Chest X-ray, AP view. Patient: 36 years old, sex F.
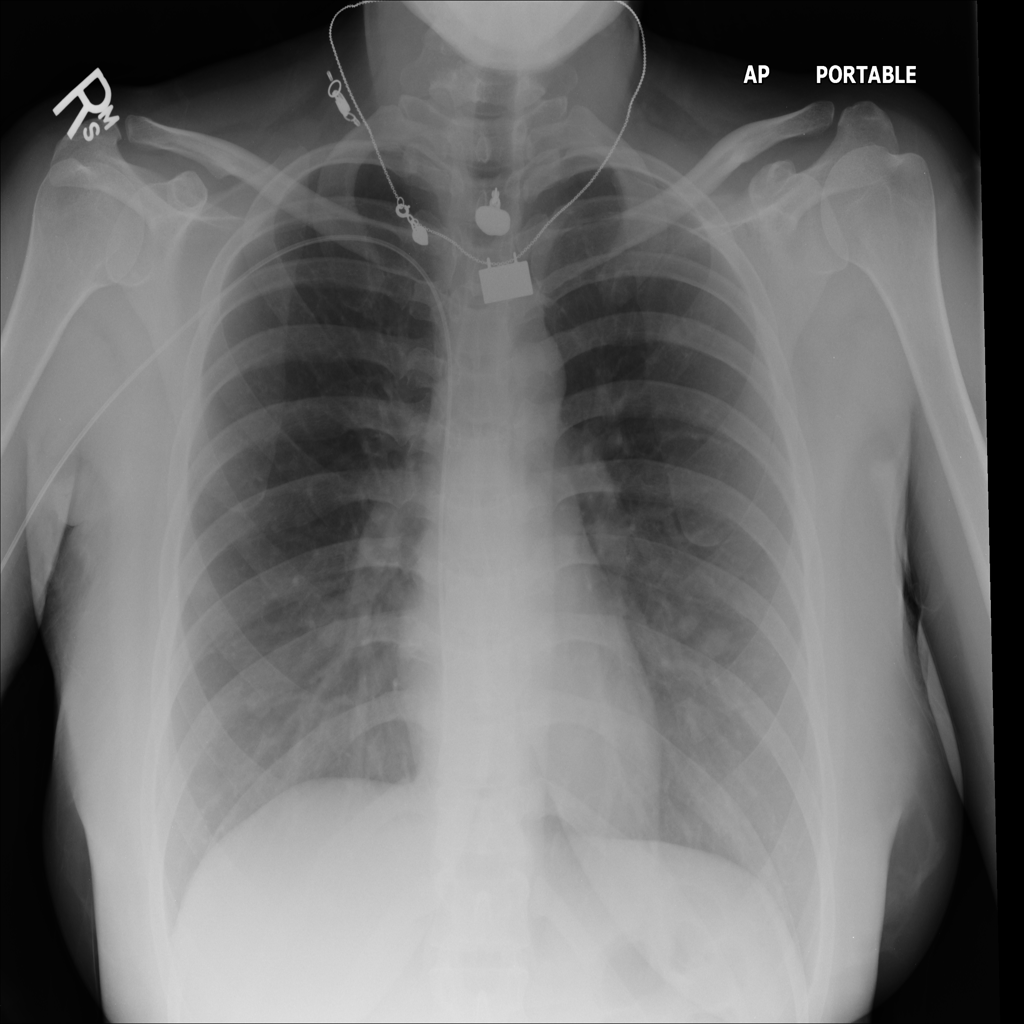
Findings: Nodule